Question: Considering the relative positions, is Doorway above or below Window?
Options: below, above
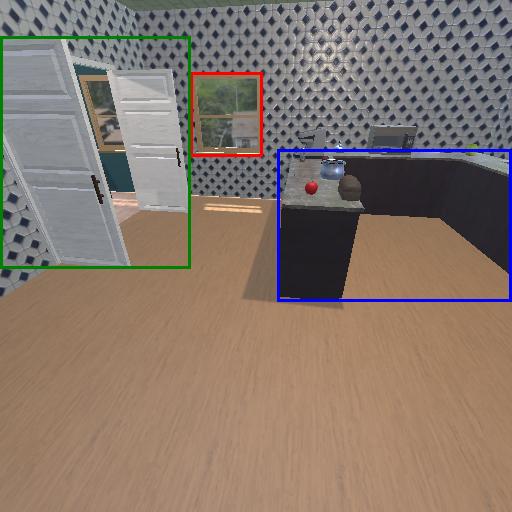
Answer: below